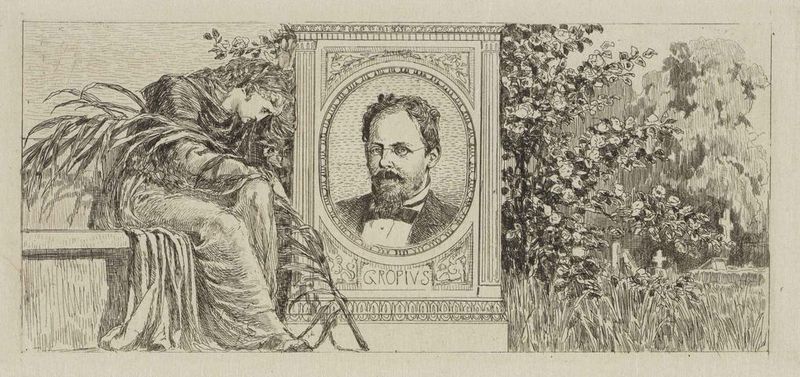
Titel: Professor Gropius
Künstler: Max Klinger
Standort: Karlsruhe
Institution: Staatliche Kunsthalle Karlsruhe
Schlagwörter: columns, corinthian, oil, white, bench, black, dress, face, grey, hair, lady, nose, painting, portrait, seated, sit, sitting, woman, flowers, picture, print, palm, sad, flower, apple, clouds, man, sky, stone, tree, ear, girl, head, nature, trees, death, eyes, male, suit, grass, reeds, bushes, plants, drawing, paper, black and white, frame, oval, mouth, glasses, sketch, beard, romantic, cravat, cross, monument, photo, dead, tie, love, person, human, monet, leaves, rectangle, balding, circle, bush, mourning, canvas, willow, branch, forehead, round, shirt, cemetary, graveyard, cemetery, grave, faded, bowtie, mustache, moustache, spectacles, wheat, crosses, tomb, crying, sadness, sorrow, wife, woman sitting, scenery, fuck, pillars, curly hair, curly, memorial, card, bry, tombstone, cry, cros, beart, gropius, watler, walter, widow, cementery, gropivs, palm frond, portraite, grophius, frond, vegitation, asdkj